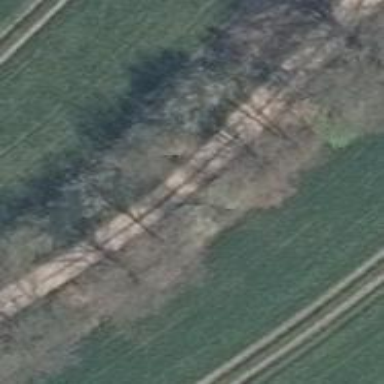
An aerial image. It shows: Row of trees in natural setting.